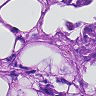
Metastatic tissue present: yes